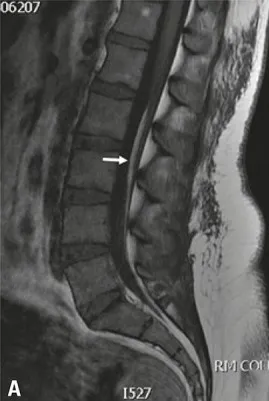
Pre-operative images. T1-weighted magnetic resonance images showing a lipoma of the filum terminale (hyperintense sign within the filum terminale, white arrow) in sagittal.
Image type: radiology (mri)